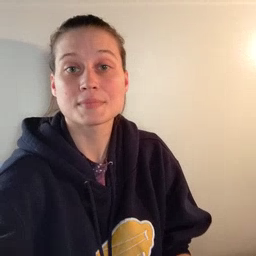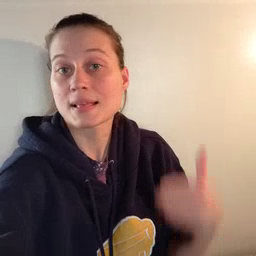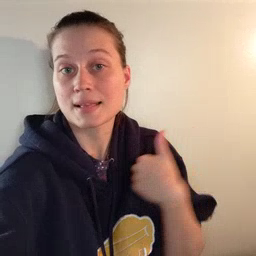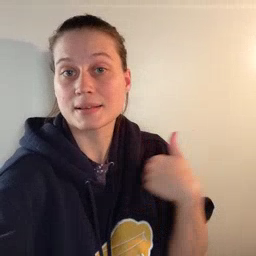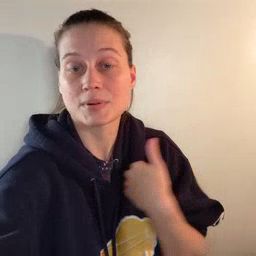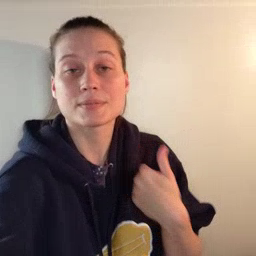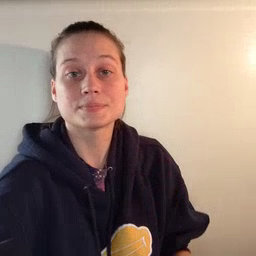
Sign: animal